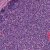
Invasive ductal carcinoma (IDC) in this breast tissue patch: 1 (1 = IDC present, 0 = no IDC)